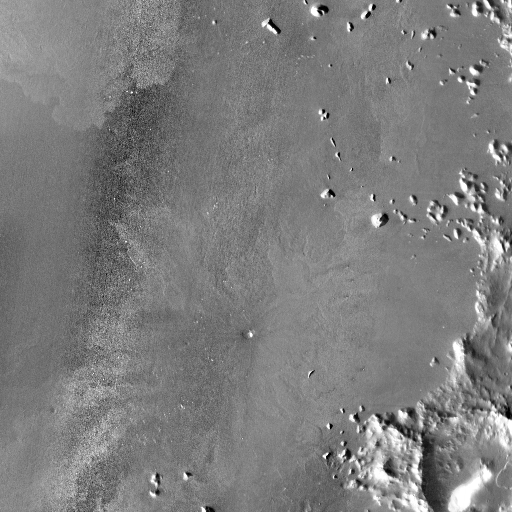
Crater classes present: Background, Other